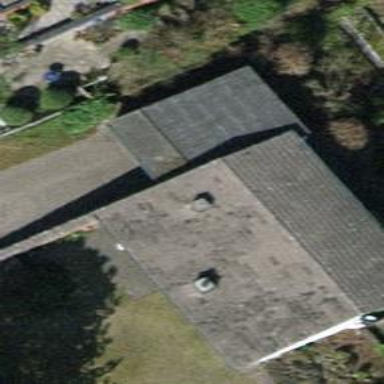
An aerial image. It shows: Detached building with gabled roof.